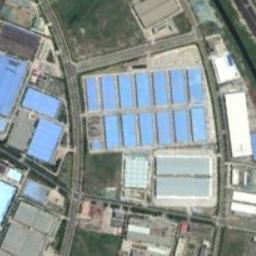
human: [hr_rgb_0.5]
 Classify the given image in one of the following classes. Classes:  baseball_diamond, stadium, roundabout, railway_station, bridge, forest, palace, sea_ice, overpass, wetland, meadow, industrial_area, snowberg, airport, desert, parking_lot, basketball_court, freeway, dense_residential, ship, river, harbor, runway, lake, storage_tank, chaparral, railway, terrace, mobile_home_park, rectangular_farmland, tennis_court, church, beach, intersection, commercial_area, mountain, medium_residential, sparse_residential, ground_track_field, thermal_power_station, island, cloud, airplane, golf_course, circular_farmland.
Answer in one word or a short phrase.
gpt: industrial_area